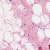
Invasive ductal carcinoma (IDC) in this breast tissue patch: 0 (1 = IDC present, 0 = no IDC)